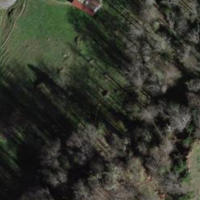
EUNIS habitat code: 41
Species observed at this site:
Leucojum vernum